Question: How can I accurately get an expanded UltraGridColumn's width within and UltraGrid?
I have the following Windows Form:
'''
public partial class Form1 : Form
{
public Form1()
{
InitializeComponent();
IEnumerable<string> test = new List<string>{DateTime.Now.ToString()};
this.ultraGrid2.DataSource = test;
this.ultraGrid2.DisplayLayout.AutoFitStyle = AutoFitStyle.ExtendLastColumn;
}
private void button1_Click(object sender, EventArgs e)
{
MessageBox.Show("The column width is " + this.ultraGrid2.DisplayLayout.Bands[0].Columns[0].Width);
}
}
'''

Regardless of how I manipulate or resize the form. The 'width' still gives the same default value. Only if I resize the column will it change. In this case, I would think that the width would be close to the x size of the form itself.
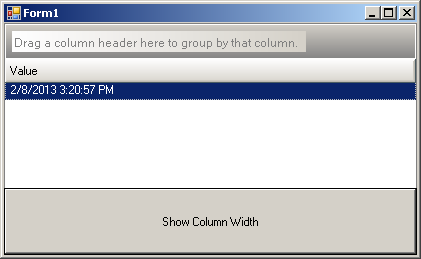
Answer: If you set the 'AutoFitStyle' to 'ExtendLastColumn' the 'Width' property on the last column doesn't reflect the actual width of the column. If you you set the 'AutoFitStyle' to 'None' you could set and read the column Width.
However, at least just for reading, there is a workaround:
In your example above, with only one column, you can get the CellSizeResolved property of the column
'''
UltraGridColumn column = grid.DisplayLayout.Bands[0].Columns[0];
Debug.WriteLine("Column width is " + column.CellSizeResolved.Width);
'''